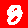
Digit: 8